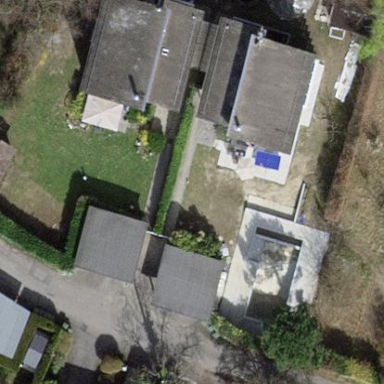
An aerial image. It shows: Garden enclosed by fence.